Field crop: maize
Growth stage: 2
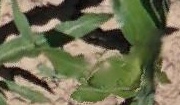
Species: maize